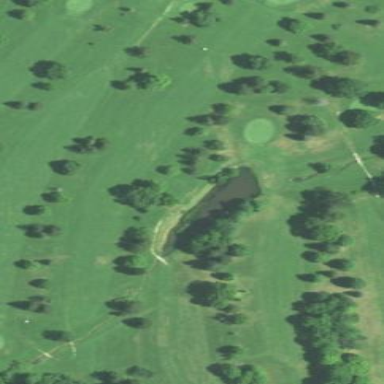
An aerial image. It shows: Golf course surrounded by greenery.